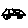
Label: car